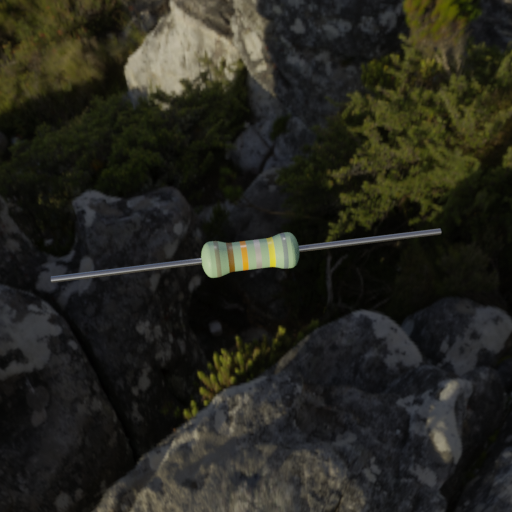
Resistor colour bands (in order): gray, brown, orange, silver, yellow, gray